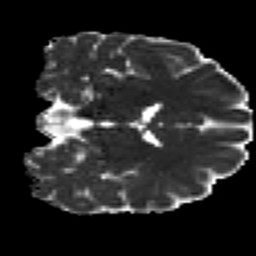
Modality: MD
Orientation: coronal
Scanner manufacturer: siemens
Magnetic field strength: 3 T
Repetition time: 7.8 s
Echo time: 0.09 s